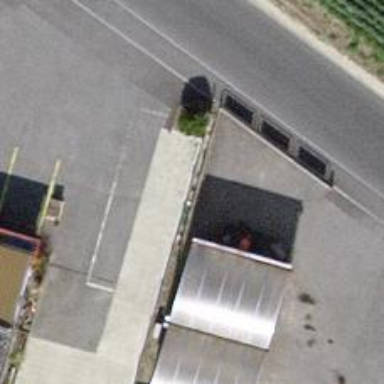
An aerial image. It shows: Charging station.